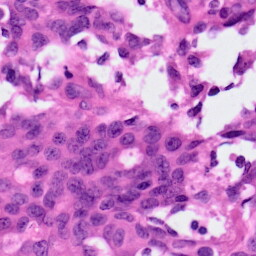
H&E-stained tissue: Ovarian